Question: I am working with MVC 5 Web application with angularjs . There is a Google Map.
In my Angular view, I using the directive in 'app.js' for google map.
Please see my below code.
'''
myApp.directive('googlemap', function ($compile) {
return {
controller: function ($scope) {
var map;
this.registerMap = function (myMap) {
var center = myMap.getCenter(),
latitude = center.lat(),
longitude = center.lng();
//zoom = center.zoom();
map = myMap;
$scope.latitude = latitude;
$scope.longitude = longitude;
$scope.zoom = map.getZoom();
};
$scope.$watch('latitude + longitude', function (newValue, oldValue) {
if (newValue !== oldValue) {
var center = map.getCenter(),
latitude = center.lat(),
longitude = center.lng();
if ($scope.latitude !== latitude || $scope.longitude !== longitude)
map.setCenter(new google.maps.LatLng($scope.latitude, $scope.longitude));
}
});
},
link: function (scope, elem, attrs, ctrl) {
var mapOptions,
latitude = attrs.latitude,
longitude = attrs.longitude,
//controlTemplate,
//controlElem,
map;
// parsing latLong or setting default location
latitude = latitude && parseFloat(latitude, 10) || 43.074688;
longitude = longitude && parseFloat(longitude, 10) || -89.384294;
mapOptions = {
zoom: 8,
disableDefaultUI: true,
center: new google.maps.LatLng(latitude, longitude),
mapTypeId: google.maps.MapTypeId.ROADMAP
};
map = new google.maps.Map(elem[0], mapOptions);
ctrl.registerMap(map);
function centerChangedCallback(scope, map) {
return function () {
var center = map.getCenter();
scope.latitude = center.lat();
scope.longitude = center.lng();
scope.zoom = map.getZoom();
if (!scope.$$phase) scope.$apply();
};
}
google.maps.event.addListener(map, 'center_changed', centerChangedCallback(scope, map));
}
};
});
'''
'''
<div style="height:400px;" googlemap latitude="43.074688" longitude="-89.384294"></div>
'''
It's works fine in the local host. But when i host this page on webserver,
An error shows in the Google Chrome console:

I found a difference in 'view-source:' of both pages (local host and hosted
page). The script reference are minimal in the local host and hosted page.
Would you please suggest any advice for this problem?
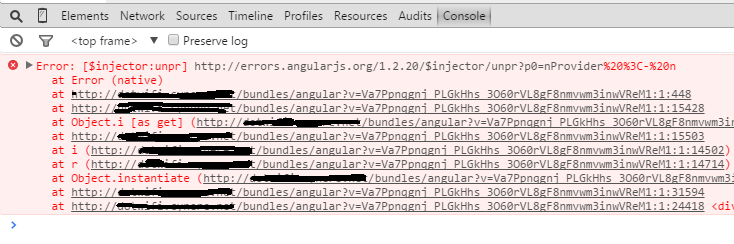
Answer: Hi I'm pretty sure the problem is loading your scripts,cross check your location of scripts in the host.